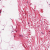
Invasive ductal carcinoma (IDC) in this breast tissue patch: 0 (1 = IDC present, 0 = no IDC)